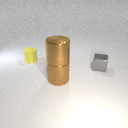
small yellow rubber cylinder to the left of large brown metal cylinder